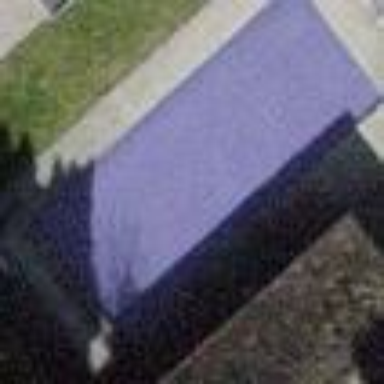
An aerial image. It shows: Swimming pool located in leisure land.